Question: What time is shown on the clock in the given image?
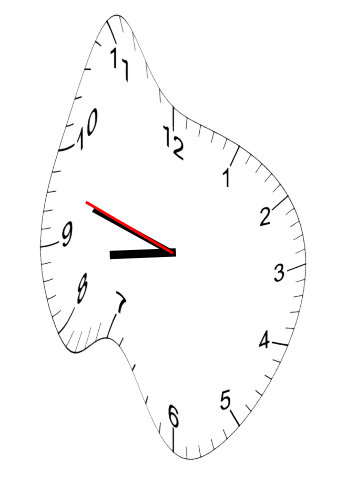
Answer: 08:47:48